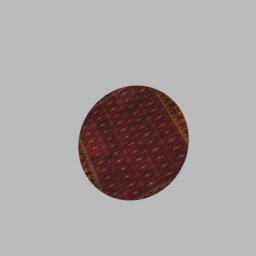
Label: decoration